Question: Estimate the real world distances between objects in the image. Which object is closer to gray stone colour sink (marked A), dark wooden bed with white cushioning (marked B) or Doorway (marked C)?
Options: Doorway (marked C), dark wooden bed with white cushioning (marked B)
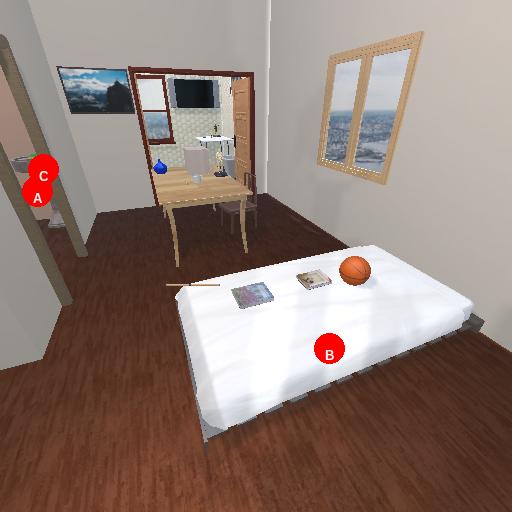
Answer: Doorway (marked C)